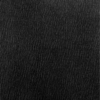
Label: dusty